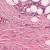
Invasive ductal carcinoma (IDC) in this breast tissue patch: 1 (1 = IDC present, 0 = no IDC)